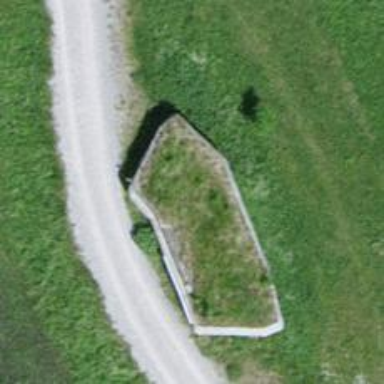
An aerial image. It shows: Military bunker.